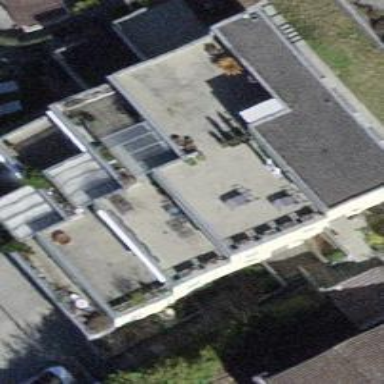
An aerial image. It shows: Flat-roofed building.